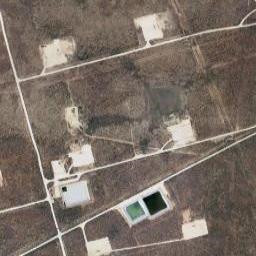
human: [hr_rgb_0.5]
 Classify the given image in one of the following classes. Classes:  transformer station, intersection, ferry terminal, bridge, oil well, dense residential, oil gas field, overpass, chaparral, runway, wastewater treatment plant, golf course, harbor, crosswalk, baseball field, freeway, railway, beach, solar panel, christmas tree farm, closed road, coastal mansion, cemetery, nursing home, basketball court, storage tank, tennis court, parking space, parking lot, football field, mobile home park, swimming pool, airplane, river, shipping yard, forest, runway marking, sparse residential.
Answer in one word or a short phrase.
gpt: oil gas field